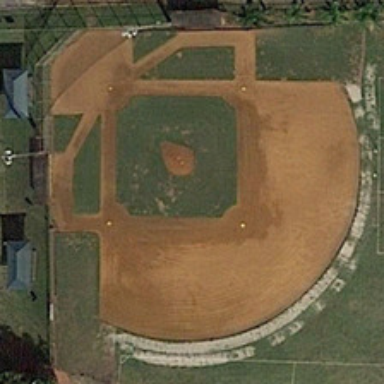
The brown land is a baseball field .